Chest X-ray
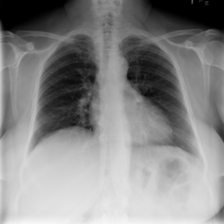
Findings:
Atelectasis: negative
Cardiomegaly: negative
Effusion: negative
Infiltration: positive
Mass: negative
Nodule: negative
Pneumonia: negative
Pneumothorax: negative
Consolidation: negative
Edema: negative
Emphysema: negative
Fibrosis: negative
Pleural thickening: negative
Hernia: negative